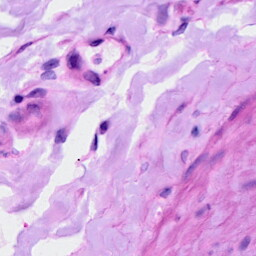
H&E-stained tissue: Ovarian